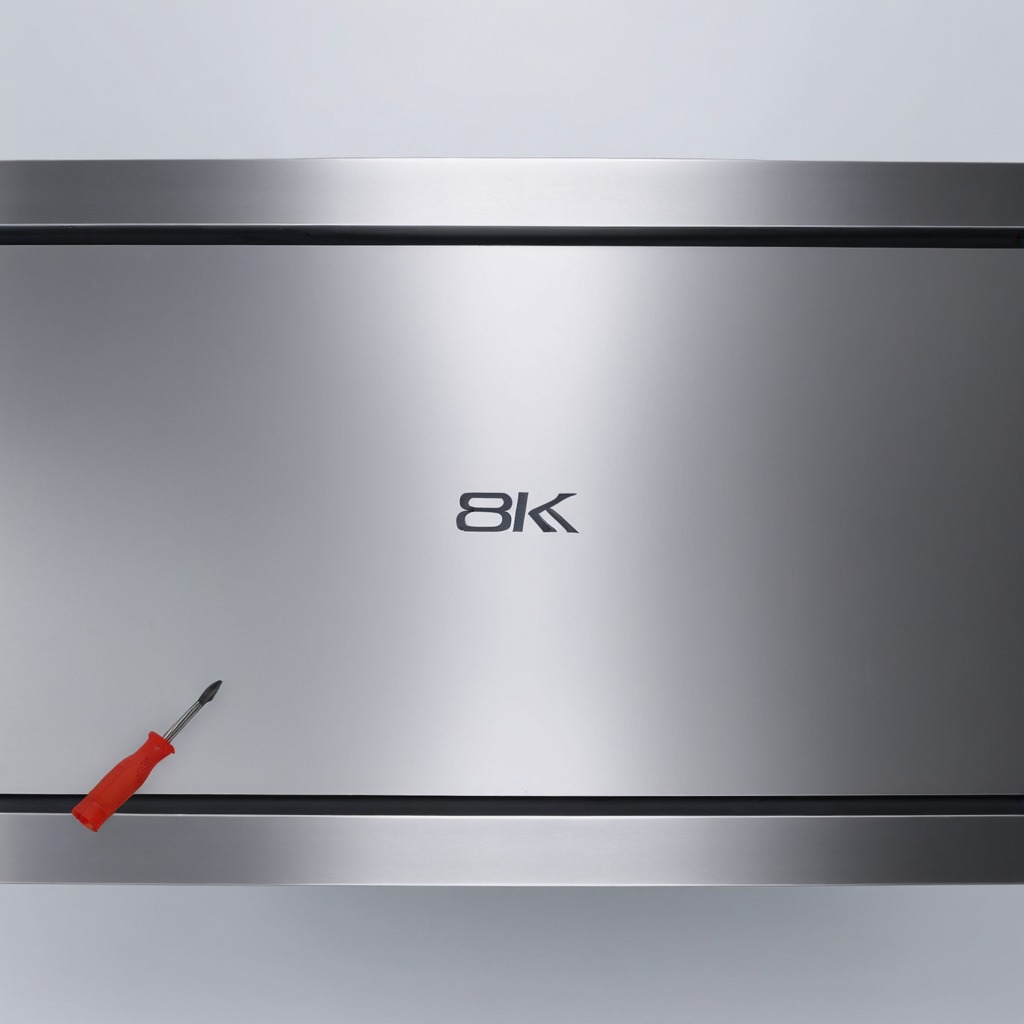
A screwdriver is lying on the stainless steel table in a high-end prototyping lab.